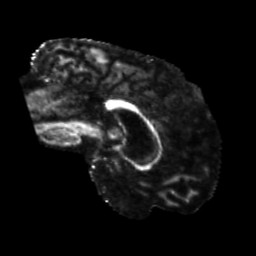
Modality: FA
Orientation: sagittal
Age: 56
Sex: male
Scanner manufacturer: siemens
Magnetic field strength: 3 T
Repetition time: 5.25 s
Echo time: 0.08 s